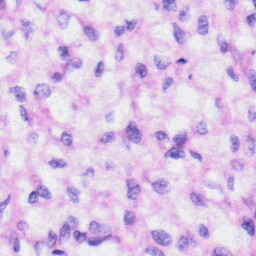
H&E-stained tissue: Liver